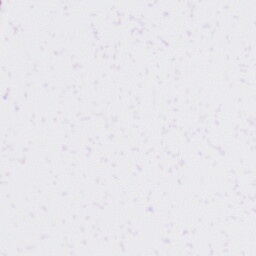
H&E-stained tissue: Liver